Question: I work on pose estimation of a 3d objects. I am using CAD model of that object to generate all the possible hypothesis of its pose.
I am using pyopengl to render the view of the object from a specific POV. Can anyone explain how to get a list of all the visible edges?
So I use face culling to eliminate the occluded faces, but I don't know how to pass the visible edges(indices and segments) to other python functions.
If there are any other approaches (not using OpenGL), I would really appreciate it.
So I want to get the drawn edges in the The rendered image:

I don't really want the image to be displayed.
In summary, I have a CAD model, and I want a function that can return the visible segments out of a specific POV.
Thanks
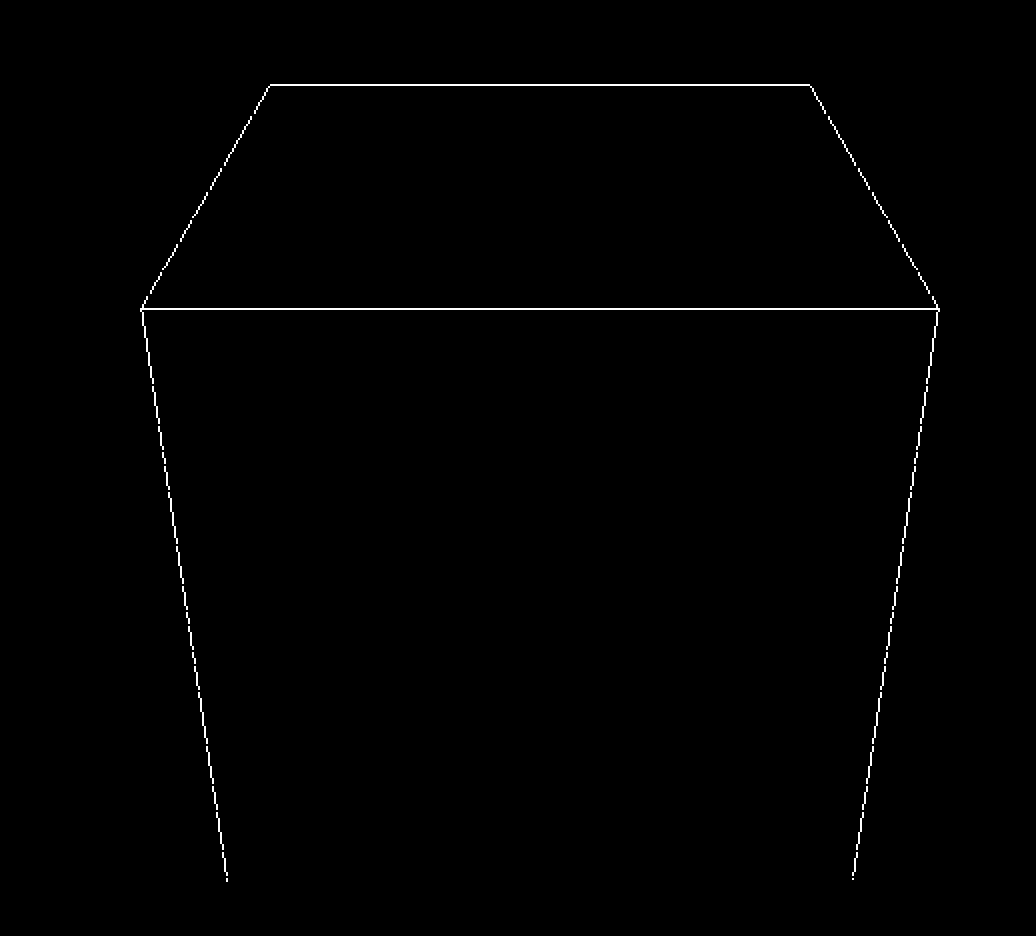
Answer: This works only for single convex strict winding rule mesh without holes!
The idea is that sign of dot product of 2 vectors will tell you if the vectors are opposite or not. So if we have a normal pointing out and view direction their dot should be negative for faces turned towards camera/viewer.
As you do not want to render just select visible planar faces/edges you can do this on side entirely. What you need is to have your mesh in form of planar faces (does not matter if triangles,quads or whatever) so let assume triangles (for more points you just add them to '_face' but for computation still use only 'v0,v1,v2') ... Each face should have the vertexes and normal.
'''
struct _face
{
double v0[3],v1[3],v2[3],n[3];
};
List<_face> mesh;
'''
Now the vertexes 'v0,v1,v2' you already have. All of them should be ordered in strict winding rule. That means if you look at any face from outside the points should form only (clockwise) loop (or only (counter-clockwise) loop). To compute normal you simply exploit cross product which returns vector perpendicular to both operands:
'''
n = cross(v1-v0,v2-v1) // cross product
n = n / |n| // optional normalize to unit vector
'''
If you need the vector math see
- <URL>
On the bottom is how to compute this... Also the whole answer you will need for the camera direction so read it...
Now if your mesh has strict winding rule than all the computed normals are pointing out of mesh (or inwards depends on your coordinate system, and order of operands in cross product). Let assume they all pointing out (if not just negate normal).
In case you do not have strict winding rule compute avg point of your mesh (sum all vertexes and divide by their count) this will be the center 'c' of your object. Now just compute
'''
dot(n,(v0+v1+v2)/3 - c)
'''
and if not positive negate the 'n'. This will repair your normals (you can also reverse the 'v0,v1,v2' to repair the mesh.
Now the camera and mesh usually has its own 4x4 transform matrix. one transfroms from mesh (local coordinate system) to ("world" global coordinate system) and the other from to camera (screen). We do not need projections for this as we do not render ... So what we need to do for each face is:
1. convert n to GCS
2. compute dot(n,camera_view_direction) where camera_view_direction is GCS vector pointing in view direction. You can take it from direct camera matrix directly. It is usually the Z axis vector (in OpenGL Perspective view it is -Z). Beware camera matrix used for rendering is inverse matrix so if the case either compute inverse first or transpose it as we do not need the offset anyway ...
3. decide if face visible from the sign of #2
Again all the math is explained in the link above...
In case you do not have mesh matrix (does not have changing position or orientation) you can assume its matrix is unit one which means 'GCS = mesh LCS' so no need for transformations.
In some cases there is no camera and only mesh matrix (I suspect your case) then it is similar you just ignore the camera transforms and use '(0,0,-1)' or '(0,0,+1)' as view direction.
Also see this:
- <URL>
It should shine some light on the topic.